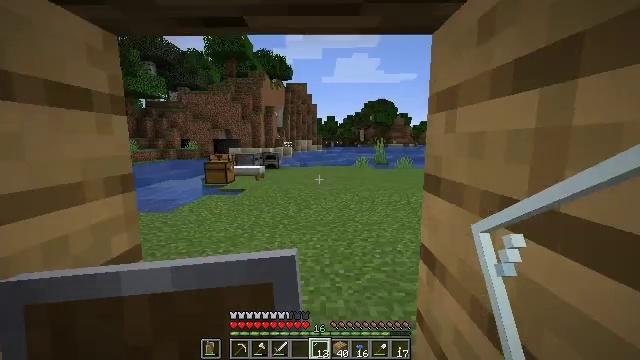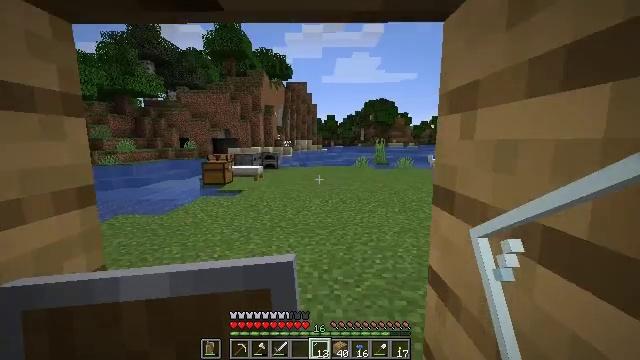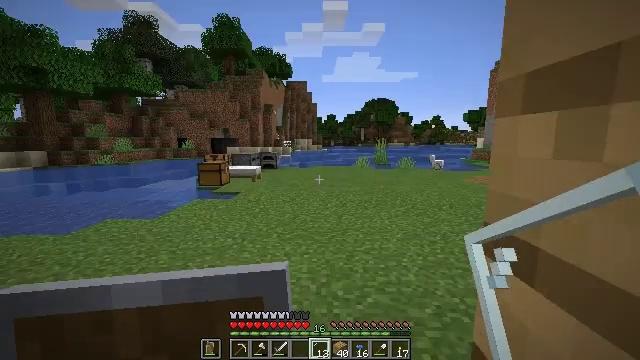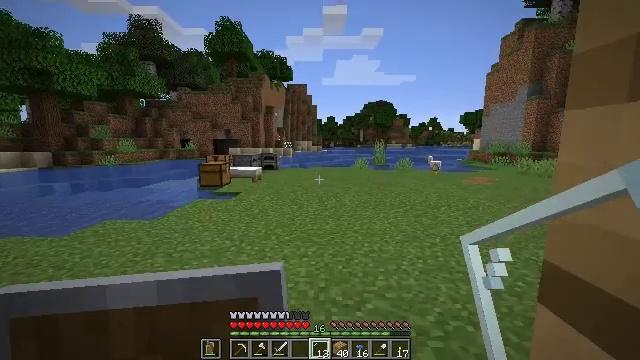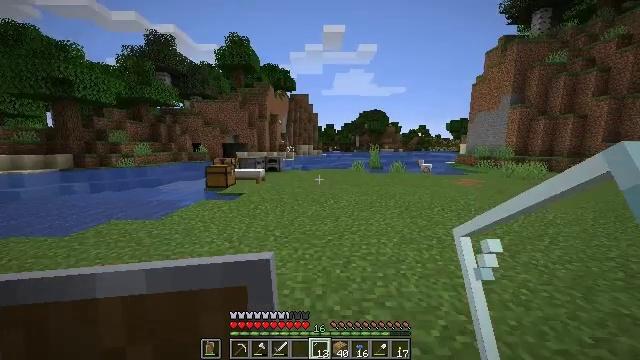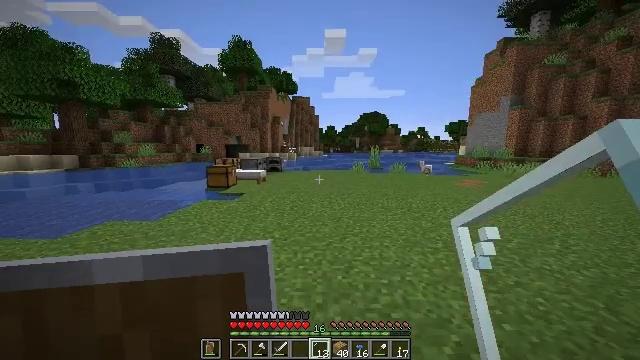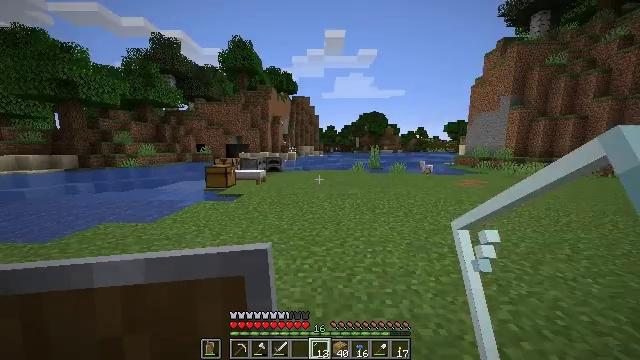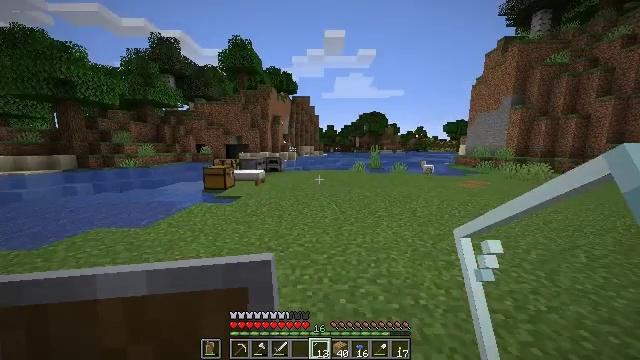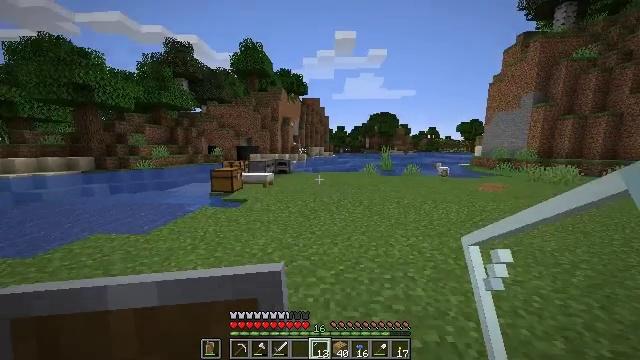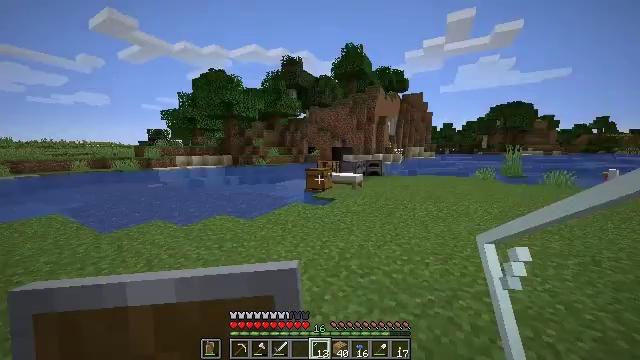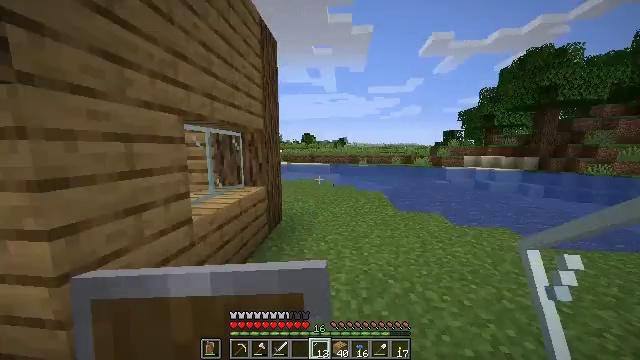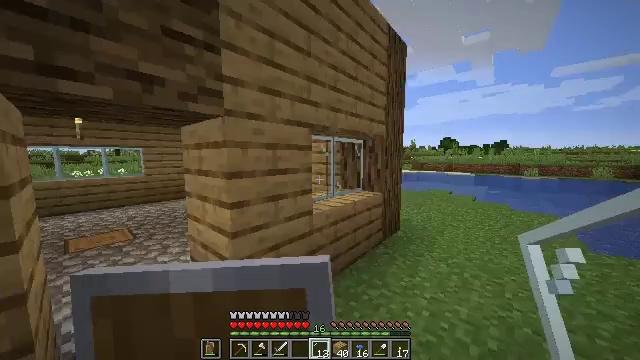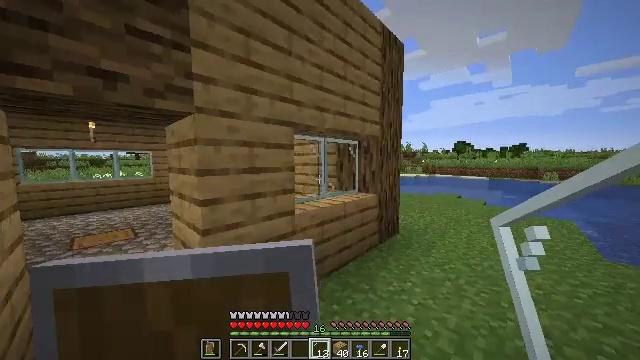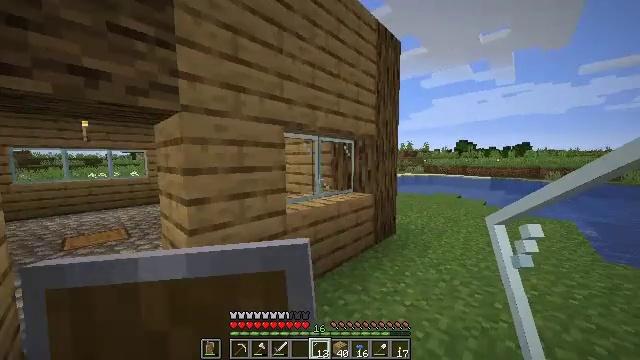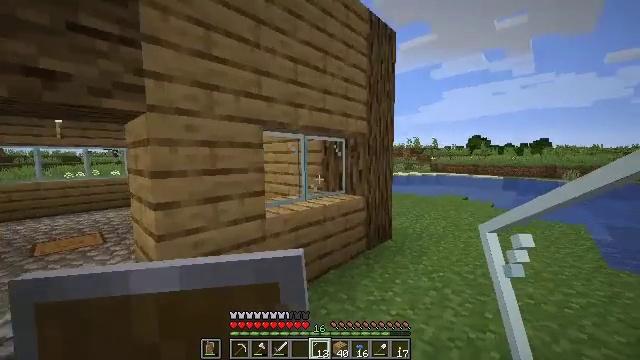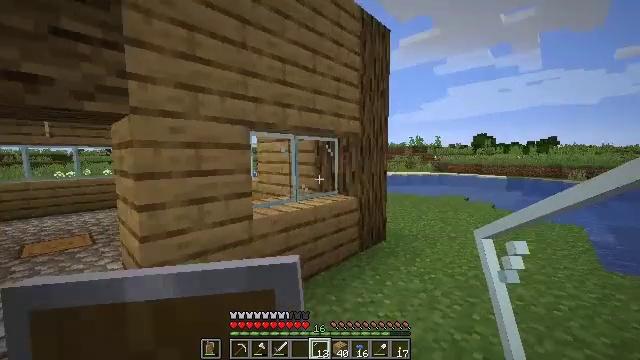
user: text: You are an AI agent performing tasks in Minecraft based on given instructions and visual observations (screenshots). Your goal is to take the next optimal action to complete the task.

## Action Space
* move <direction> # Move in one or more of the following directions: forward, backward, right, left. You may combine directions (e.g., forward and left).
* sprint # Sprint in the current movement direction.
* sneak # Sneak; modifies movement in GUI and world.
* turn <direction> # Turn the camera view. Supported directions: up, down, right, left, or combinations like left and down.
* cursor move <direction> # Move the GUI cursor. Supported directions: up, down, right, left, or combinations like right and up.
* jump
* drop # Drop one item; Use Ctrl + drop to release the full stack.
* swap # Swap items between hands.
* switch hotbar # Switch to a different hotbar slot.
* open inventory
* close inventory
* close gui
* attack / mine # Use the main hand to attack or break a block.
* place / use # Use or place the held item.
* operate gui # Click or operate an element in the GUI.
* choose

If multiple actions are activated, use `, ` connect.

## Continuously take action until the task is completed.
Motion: motion action
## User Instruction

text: Combine planks in the crafting table to create an oak door.
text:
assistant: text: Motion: move forward, sprint
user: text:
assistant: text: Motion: move forward, sprint
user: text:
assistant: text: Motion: move forward, sprint
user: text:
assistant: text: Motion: move forward
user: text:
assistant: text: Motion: move forward
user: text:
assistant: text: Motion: move forward
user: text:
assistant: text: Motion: move forward
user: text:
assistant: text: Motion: move forward and move right, turn left
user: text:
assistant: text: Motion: move forward and move right, turn left
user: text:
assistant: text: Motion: move forward and move right, turn left
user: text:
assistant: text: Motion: move forward and move right, turn left and up
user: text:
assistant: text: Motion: move right, turn left
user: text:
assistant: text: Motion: move back and move right
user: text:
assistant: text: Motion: move back and move right
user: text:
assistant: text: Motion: move back and move right
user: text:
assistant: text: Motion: move back and move right, turn left
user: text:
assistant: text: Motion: move back, turn left and up
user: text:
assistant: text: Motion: move back, turn left and up
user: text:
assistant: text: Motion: move back, turn left
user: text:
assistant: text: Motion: move back, turn left
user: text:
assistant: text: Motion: move back
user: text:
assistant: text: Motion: move back
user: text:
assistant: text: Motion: move back
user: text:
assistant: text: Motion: move back
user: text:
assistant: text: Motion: move back
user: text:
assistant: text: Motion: move back
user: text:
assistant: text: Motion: move back
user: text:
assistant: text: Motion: move back
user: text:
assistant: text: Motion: move back
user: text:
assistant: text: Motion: move back, turn down